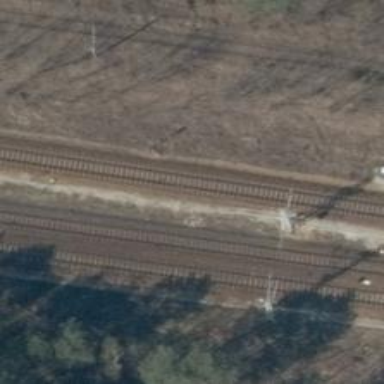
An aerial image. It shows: Milestone along the railway track with catenary mast.